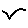
Label: bird